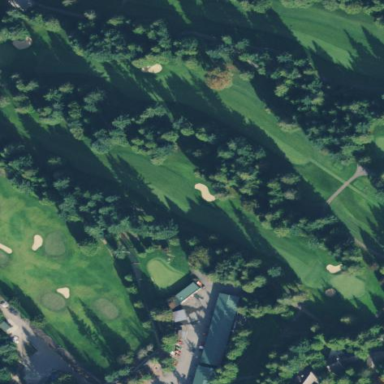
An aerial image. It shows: Golf fairway surrounded by grass.